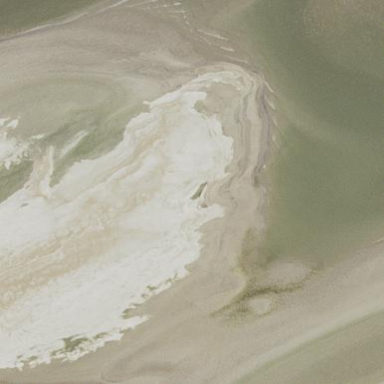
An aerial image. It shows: Shoal with sandy surface.